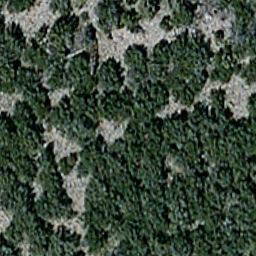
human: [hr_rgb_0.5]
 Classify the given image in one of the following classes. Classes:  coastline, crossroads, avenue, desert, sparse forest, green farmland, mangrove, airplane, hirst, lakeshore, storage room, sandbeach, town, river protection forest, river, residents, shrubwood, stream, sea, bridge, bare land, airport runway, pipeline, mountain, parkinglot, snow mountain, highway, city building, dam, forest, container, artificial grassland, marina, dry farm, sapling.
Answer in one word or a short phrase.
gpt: sparse forest